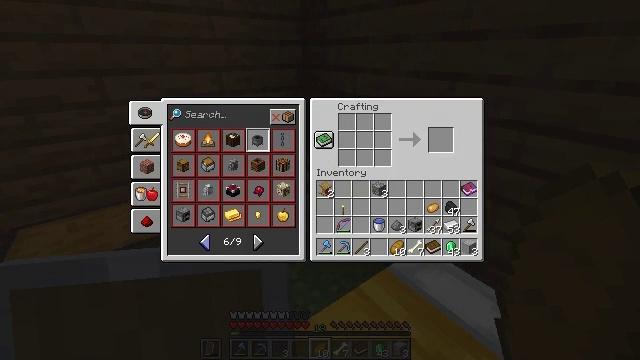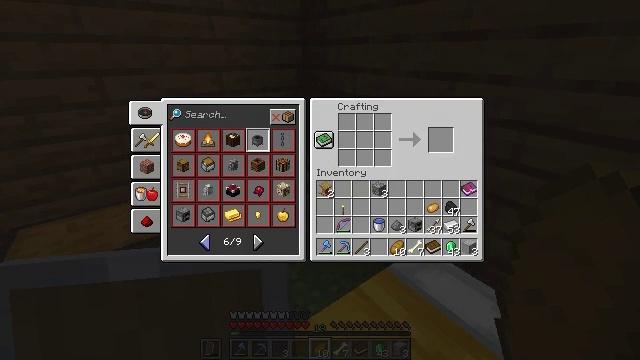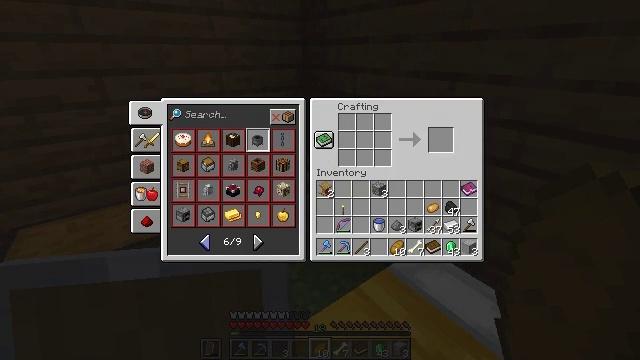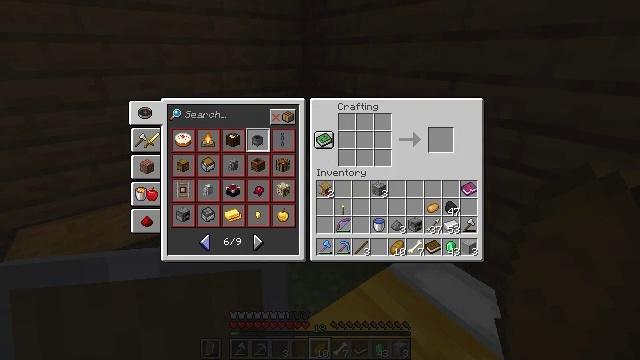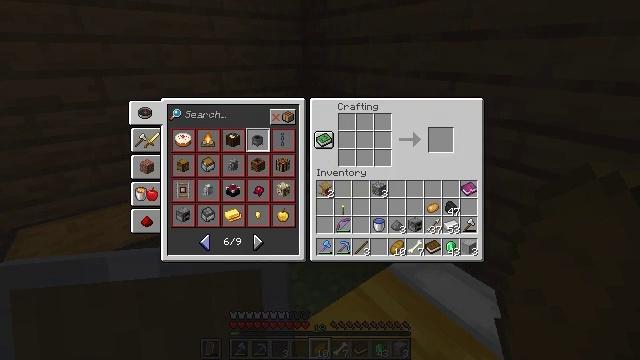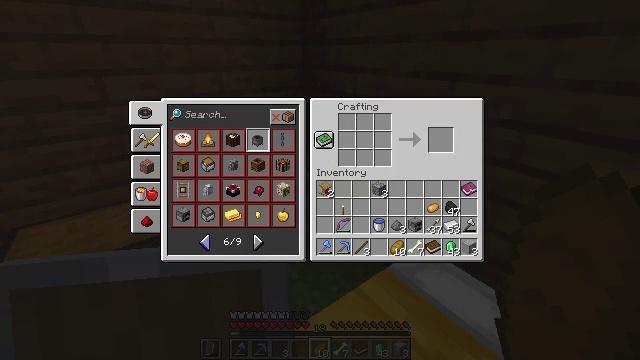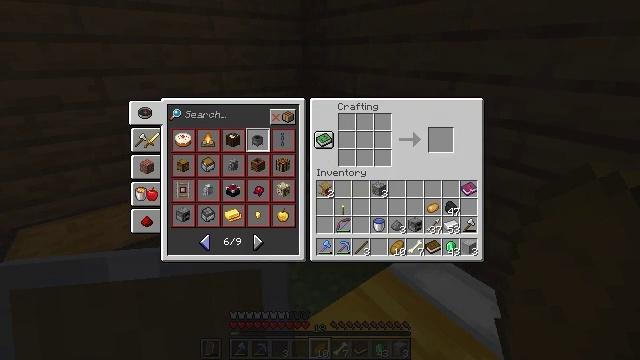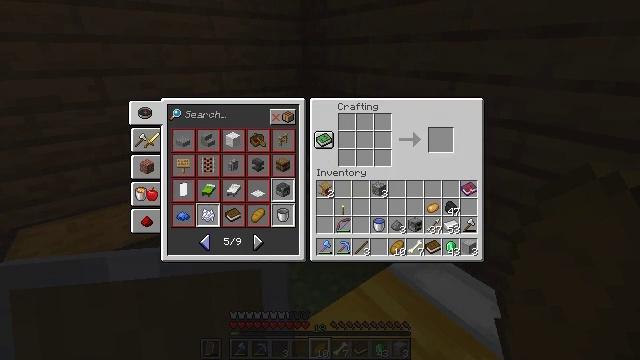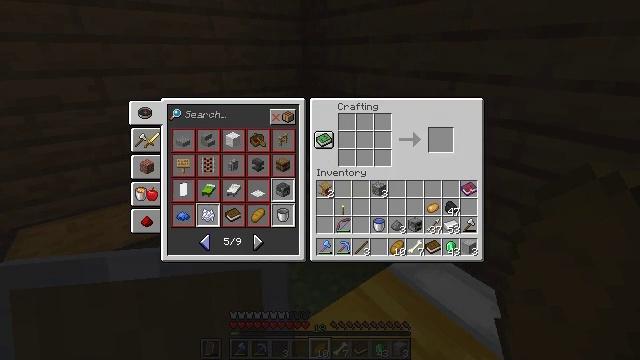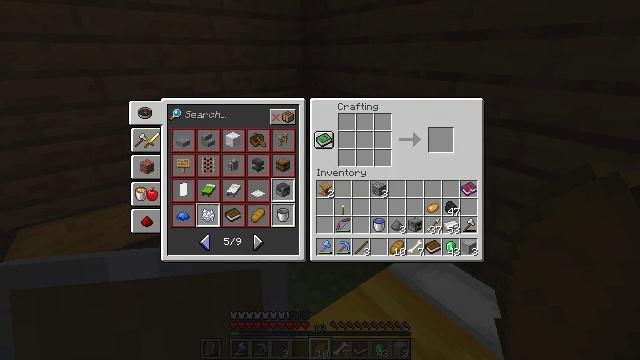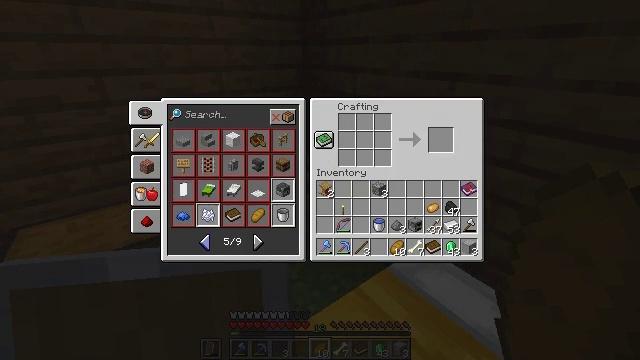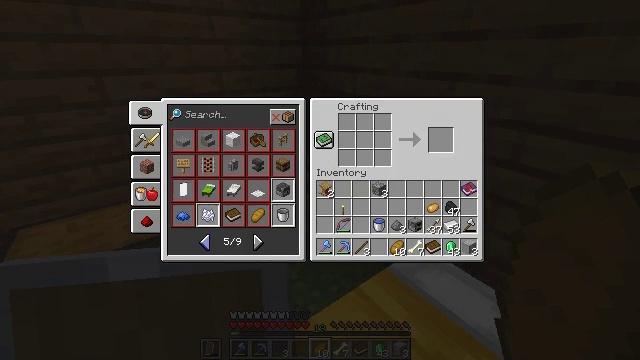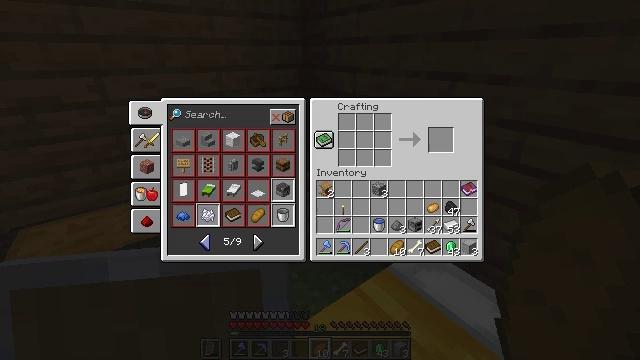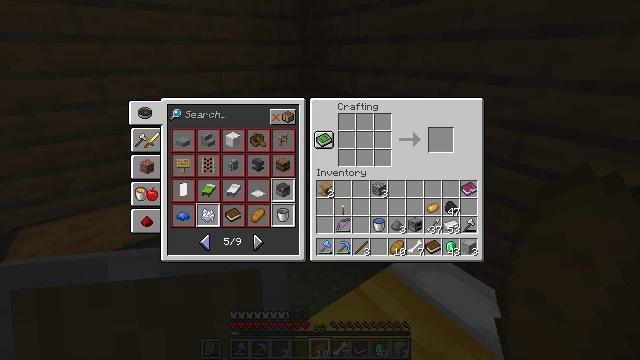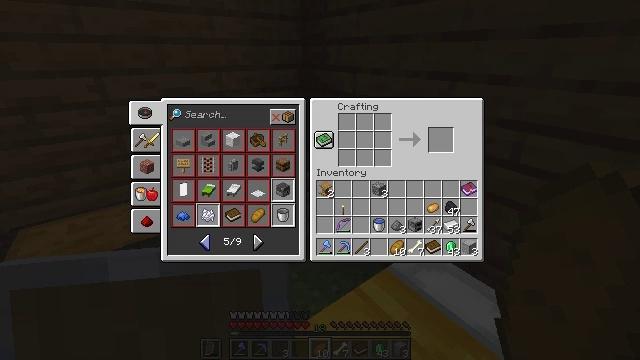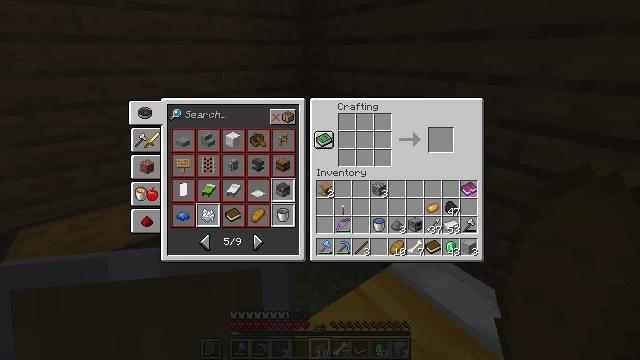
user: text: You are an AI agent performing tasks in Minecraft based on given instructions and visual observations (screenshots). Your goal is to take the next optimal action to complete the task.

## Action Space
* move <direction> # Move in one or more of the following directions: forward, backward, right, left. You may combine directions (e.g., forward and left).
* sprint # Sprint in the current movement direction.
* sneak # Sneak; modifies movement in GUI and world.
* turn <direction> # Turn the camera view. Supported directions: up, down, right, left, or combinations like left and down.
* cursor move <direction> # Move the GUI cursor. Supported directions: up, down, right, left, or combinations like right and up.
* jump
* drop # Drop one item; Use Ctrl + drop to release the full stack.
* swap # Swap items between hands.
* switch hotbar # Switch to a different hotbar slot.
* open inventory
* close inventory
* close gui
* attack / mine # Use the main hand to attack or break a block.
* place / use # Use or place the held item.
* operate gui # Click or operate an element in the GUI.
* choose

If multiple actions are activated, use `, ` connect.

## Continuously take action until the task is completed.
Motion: motion action
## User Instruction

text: Craft a blast furnace at the crafting table.
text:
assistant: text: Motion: no_op
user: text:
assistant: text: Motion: no_op
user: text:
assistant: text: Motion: no_op
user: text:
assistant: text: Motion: no_op
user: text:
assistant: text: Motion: no_op
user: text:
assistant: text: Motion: no_op
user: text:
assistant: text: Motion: operate gui
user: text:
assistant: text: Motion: operate gui
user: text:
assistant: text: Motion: operate gui
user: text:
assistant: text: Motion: no_op
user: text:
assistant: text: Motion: no_op
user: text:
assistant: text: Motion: no_op
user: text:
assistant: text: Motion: no_op
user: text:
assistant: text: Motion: no_op
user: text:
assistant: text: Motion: cursor move right
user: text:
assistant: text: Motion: cursor move right
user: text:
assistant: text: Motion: cursor move right
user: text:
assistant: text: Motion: cursor move right
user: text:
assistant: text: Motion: no_op
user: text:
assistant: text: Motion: no_op
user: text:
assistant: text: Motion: no_op
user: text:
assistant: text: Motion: operate gui
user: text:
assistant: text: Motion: operate gui
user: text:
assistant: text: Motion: operate gui
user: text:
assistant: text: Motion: no_op
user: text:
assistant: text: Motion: no_op
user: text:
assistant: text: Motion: no_op
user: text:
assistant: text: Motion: no_op
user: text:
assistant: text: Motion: operate gui
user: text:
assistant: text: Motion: operate gui